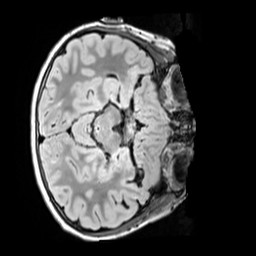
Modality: FLAIR
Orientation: axial
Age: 12
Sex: female
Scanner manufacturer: siemens
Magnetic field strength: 3 T
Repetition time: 5 s
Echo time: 0.388 s